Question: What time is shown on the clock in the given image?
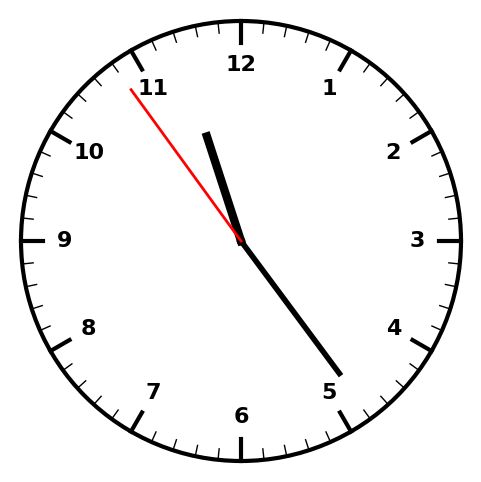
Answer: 11:23:54